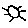
Label: sun